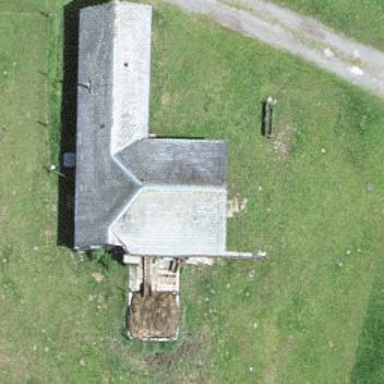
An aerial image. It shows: Farm auxiliary building with gabled roof.